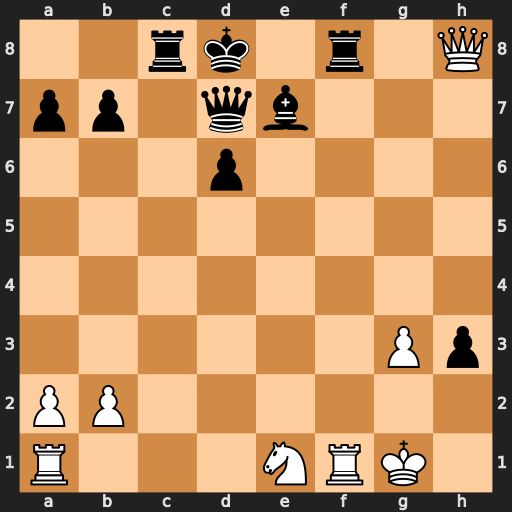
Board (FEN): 2rk1r1Q/pp1qb3/3p4/8/8/6Pp/PP6/R3NRK1
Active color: w
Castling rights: -
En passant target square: -
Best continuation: Rxf8+ Bxf8 Qxf8+